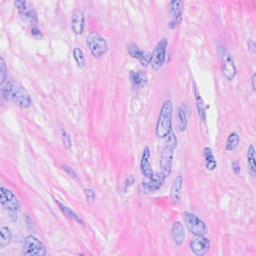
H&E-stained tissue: Breast